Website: walmart
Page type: billing-address
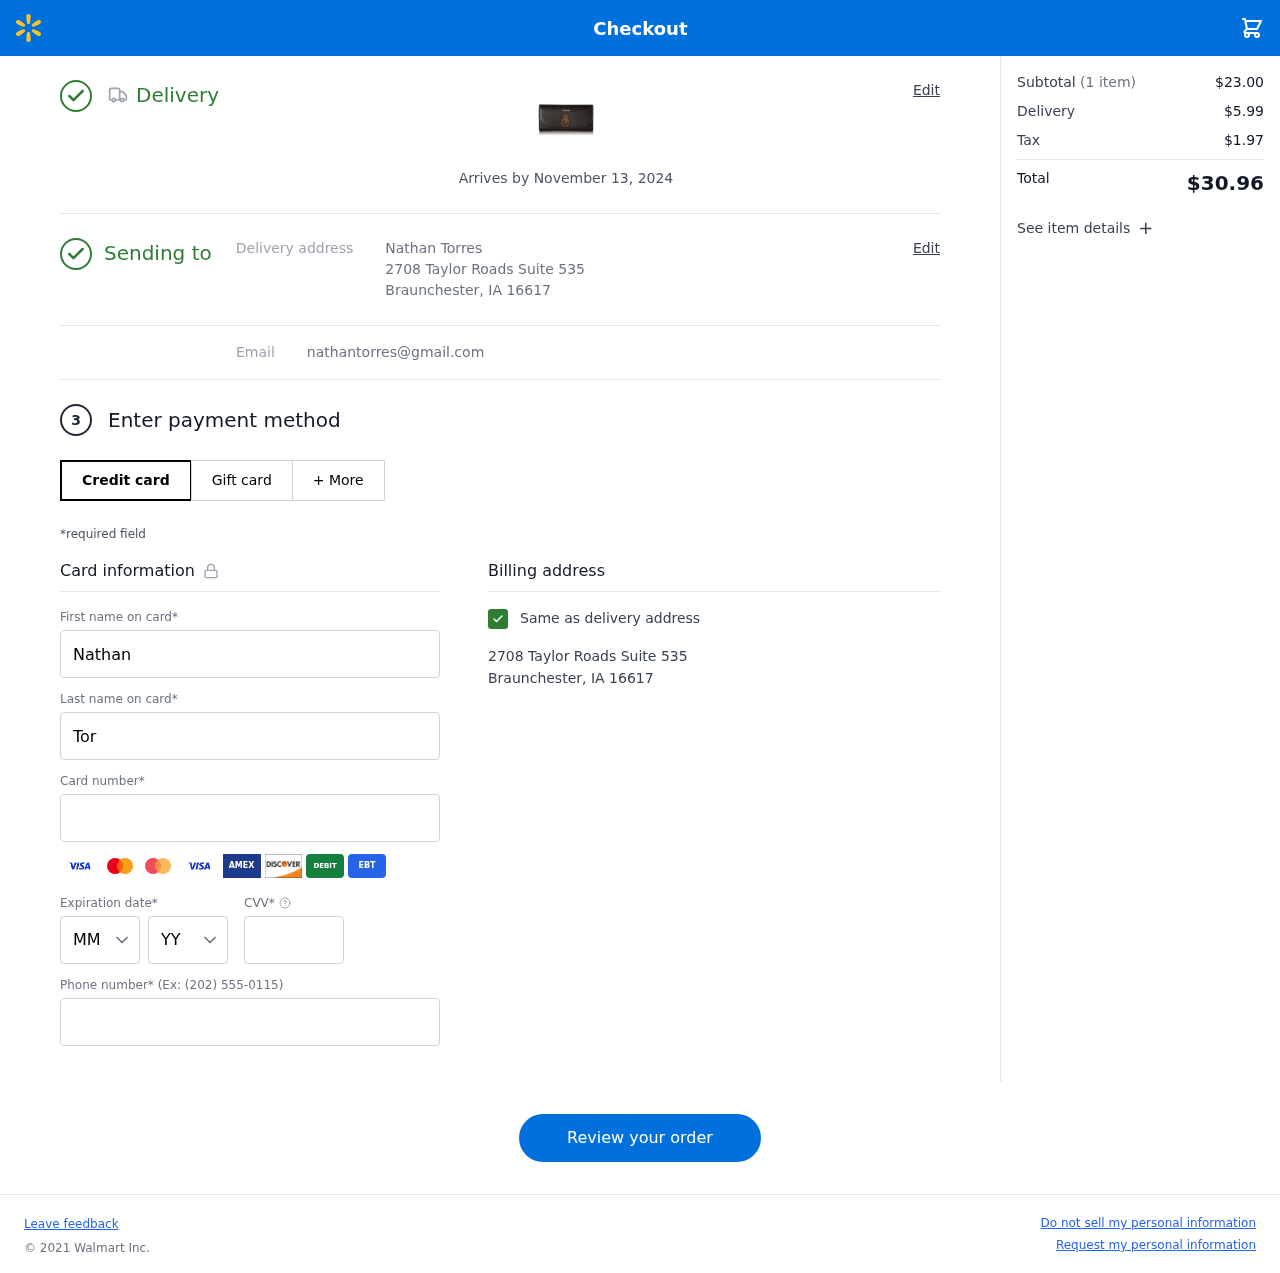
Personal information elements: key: PII_CARD_CVV
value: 346
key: PII_CARD_EXPIRY_MONTH
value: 10
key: PII_CARD_EXPIRY_YEAR
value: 30
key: PII_CARD_NUMBER
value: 6512 7747 0579 3501
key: PII_EMAIL
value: nathantorres@gmail.com
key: PII_FIRSTNAME
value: Nathan
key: PII_FULLNAME
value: Nathan Torres
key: PII_LASTNAME
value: Torres
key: PII_PHONE
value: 6664816342
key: PII_STREET
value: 2708 Taylor Roads Suite 535
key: PII_CITY_STATE_ZIP
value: Braunchester, IA 16617
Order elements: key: ORDER_DELIVERY_DATE
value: Arrives by November 13, 2024
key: ORDER_NUM_ITEMS
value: (1 item)
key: ORDER_SUBTOTAL
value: $23.00
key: ORDER_SHIPPING_COST
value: $5.99
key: ORDER_TAX
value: $1.97
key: ORDER_TOTAL
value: $30.96